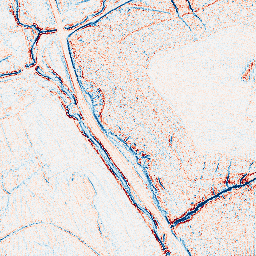
Category: edge_preserving
Decomposition family: bilateral
Decomposition parameters: d: 5
sigma_color: 150
sigma_space: 100
Upsampling method: fft_zeropad
Upsampling parameters: scale: 8
Upsampling scale: 8